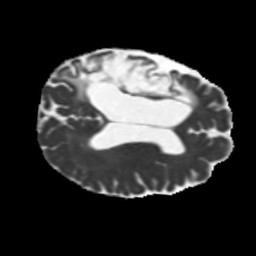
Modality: MD
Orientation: axial
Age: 46
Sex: male
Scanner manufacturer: siemens
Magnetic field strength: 3 T
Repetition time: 5.25 s
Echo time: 0.08 s